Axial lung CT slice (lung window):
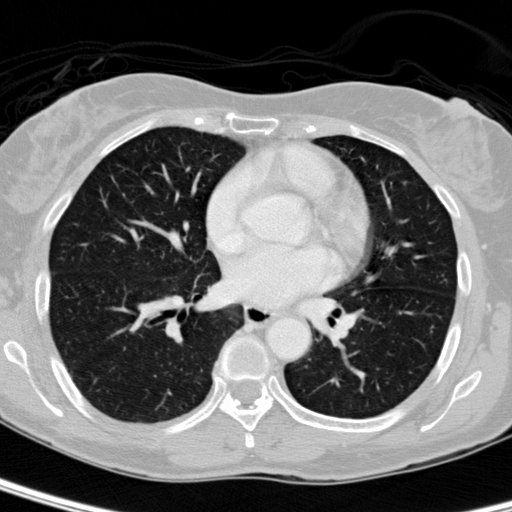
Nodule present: no